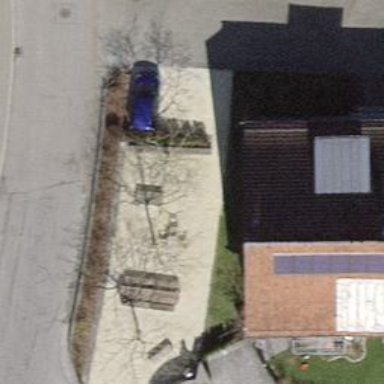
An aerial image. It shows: Picnic table located in leisure land area.